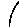
Label: line